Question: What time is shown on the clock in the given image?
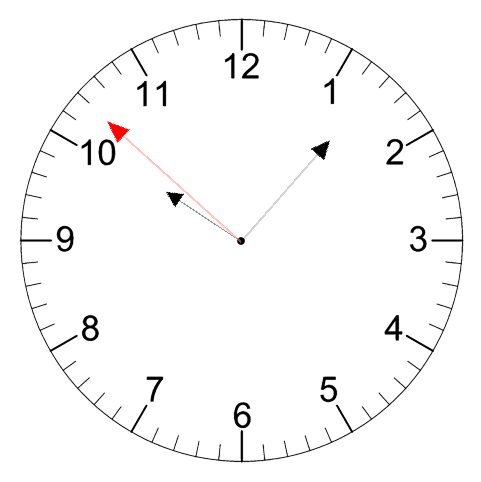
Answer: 10:06:52